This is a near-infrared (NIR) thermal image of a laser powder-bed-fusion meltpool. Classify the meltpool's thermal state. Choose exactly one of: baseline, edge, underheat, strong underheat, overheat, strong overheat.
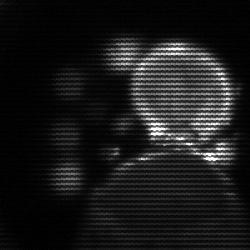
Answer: edge